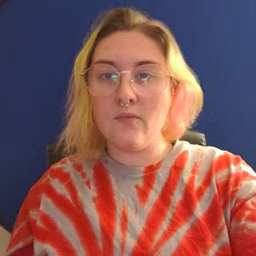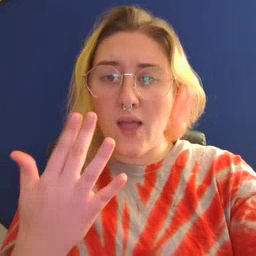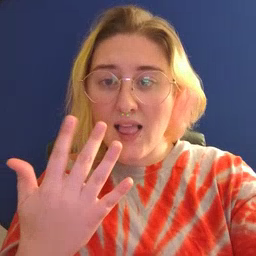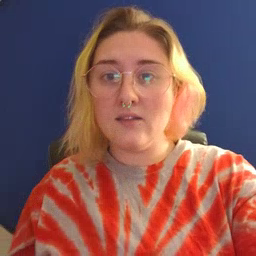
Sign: wait